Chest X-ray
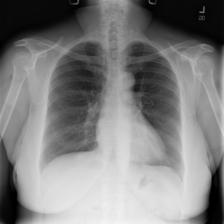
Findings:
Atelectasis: negative
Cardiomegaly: negative
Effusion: negative
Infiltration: positive
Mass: negative
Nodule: negative
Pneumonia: negative
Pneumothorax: negative
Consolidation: negative
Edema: negative
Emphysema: negative
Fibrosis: negative
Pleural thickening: negative
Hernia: negative